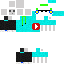
A male human skin with light skin, wearing brown short hair dressed in a blue tshirt and black pants, featuring a closed mouth.